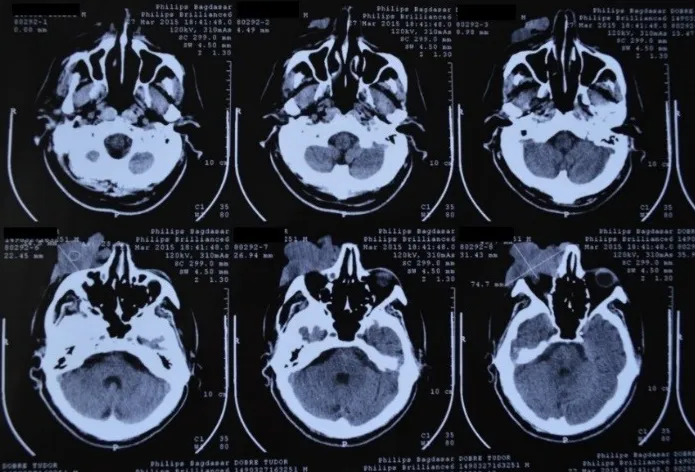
Anatomic relations of the tumor with the ophthalmic, nasal, maxillary, and zygomatic regions (computed tomography examination).
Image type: radiology (ct)